Question: How can i achieve following in ios 7 ??? I want rounded corners around uitableview for first and last cell only.

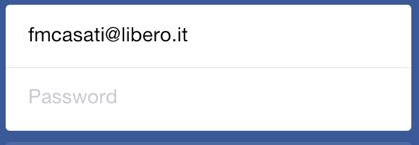
Answer: iOS 7 does not support rounded corners in grouped tables anymore.
iOS 7 is a major overhaul of the whole GUI. Many things have changed, including the appearance of the UITableViews.
You can try to create a custom cell which draws a rounded rect. You have to identifiy the first and last cell in your TableView and only draw the custom View, Background, whatever for those cells.
How to customize the appearance of the UITableView was also discussed here:
<URL>